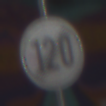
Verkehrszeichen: EndeGeschwindigkeit120
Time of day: Midday
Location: Roofed (Special)
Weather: Overcast
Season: NotSpecified
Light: Natural